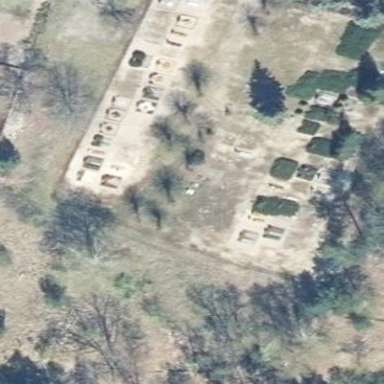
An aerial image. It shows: Cemetery.